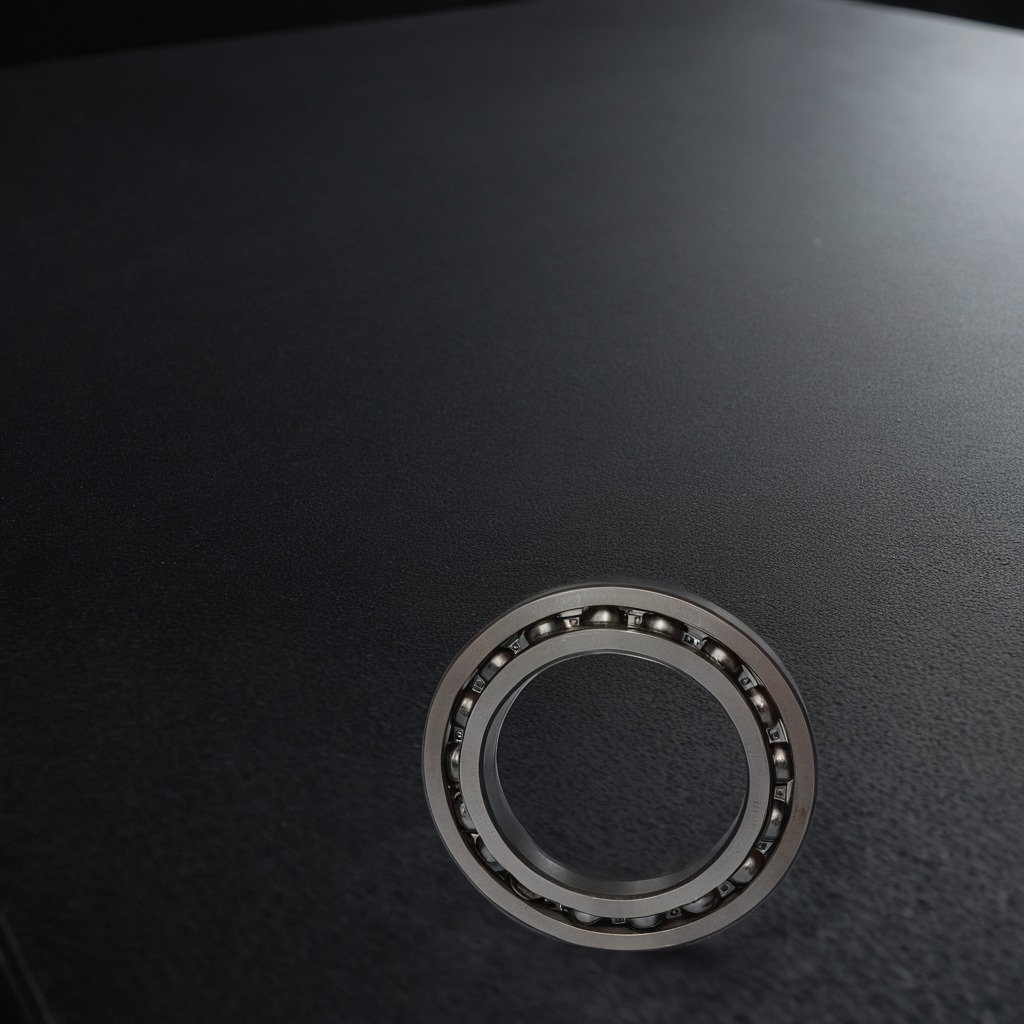
A metal ball bearing is lying on a clean granite tabletop covered with a black rubber mat inside a workshop at night.